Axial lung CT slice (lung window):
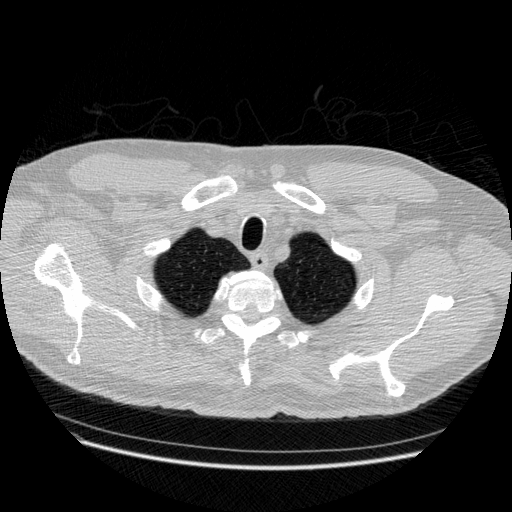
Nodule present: no